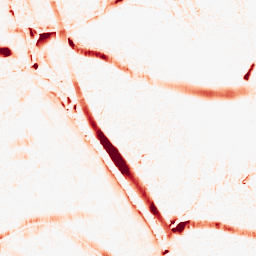
Category: morphological
Decomposition family: morphological_ellipse
Decomposition parameters: operation: opening
width: 20
height: 10
Upsampling method: bilinear
Upsampling parameters: scale: 2
Upsampling scale: 2